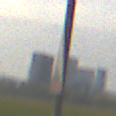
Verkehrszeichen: Gefaelle10
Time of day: SunriseSunset
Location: Outdoor (Suburban)
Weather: PartlyCloudy
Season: NotSpecified
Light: Natural